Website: crate-barrel
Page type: cart
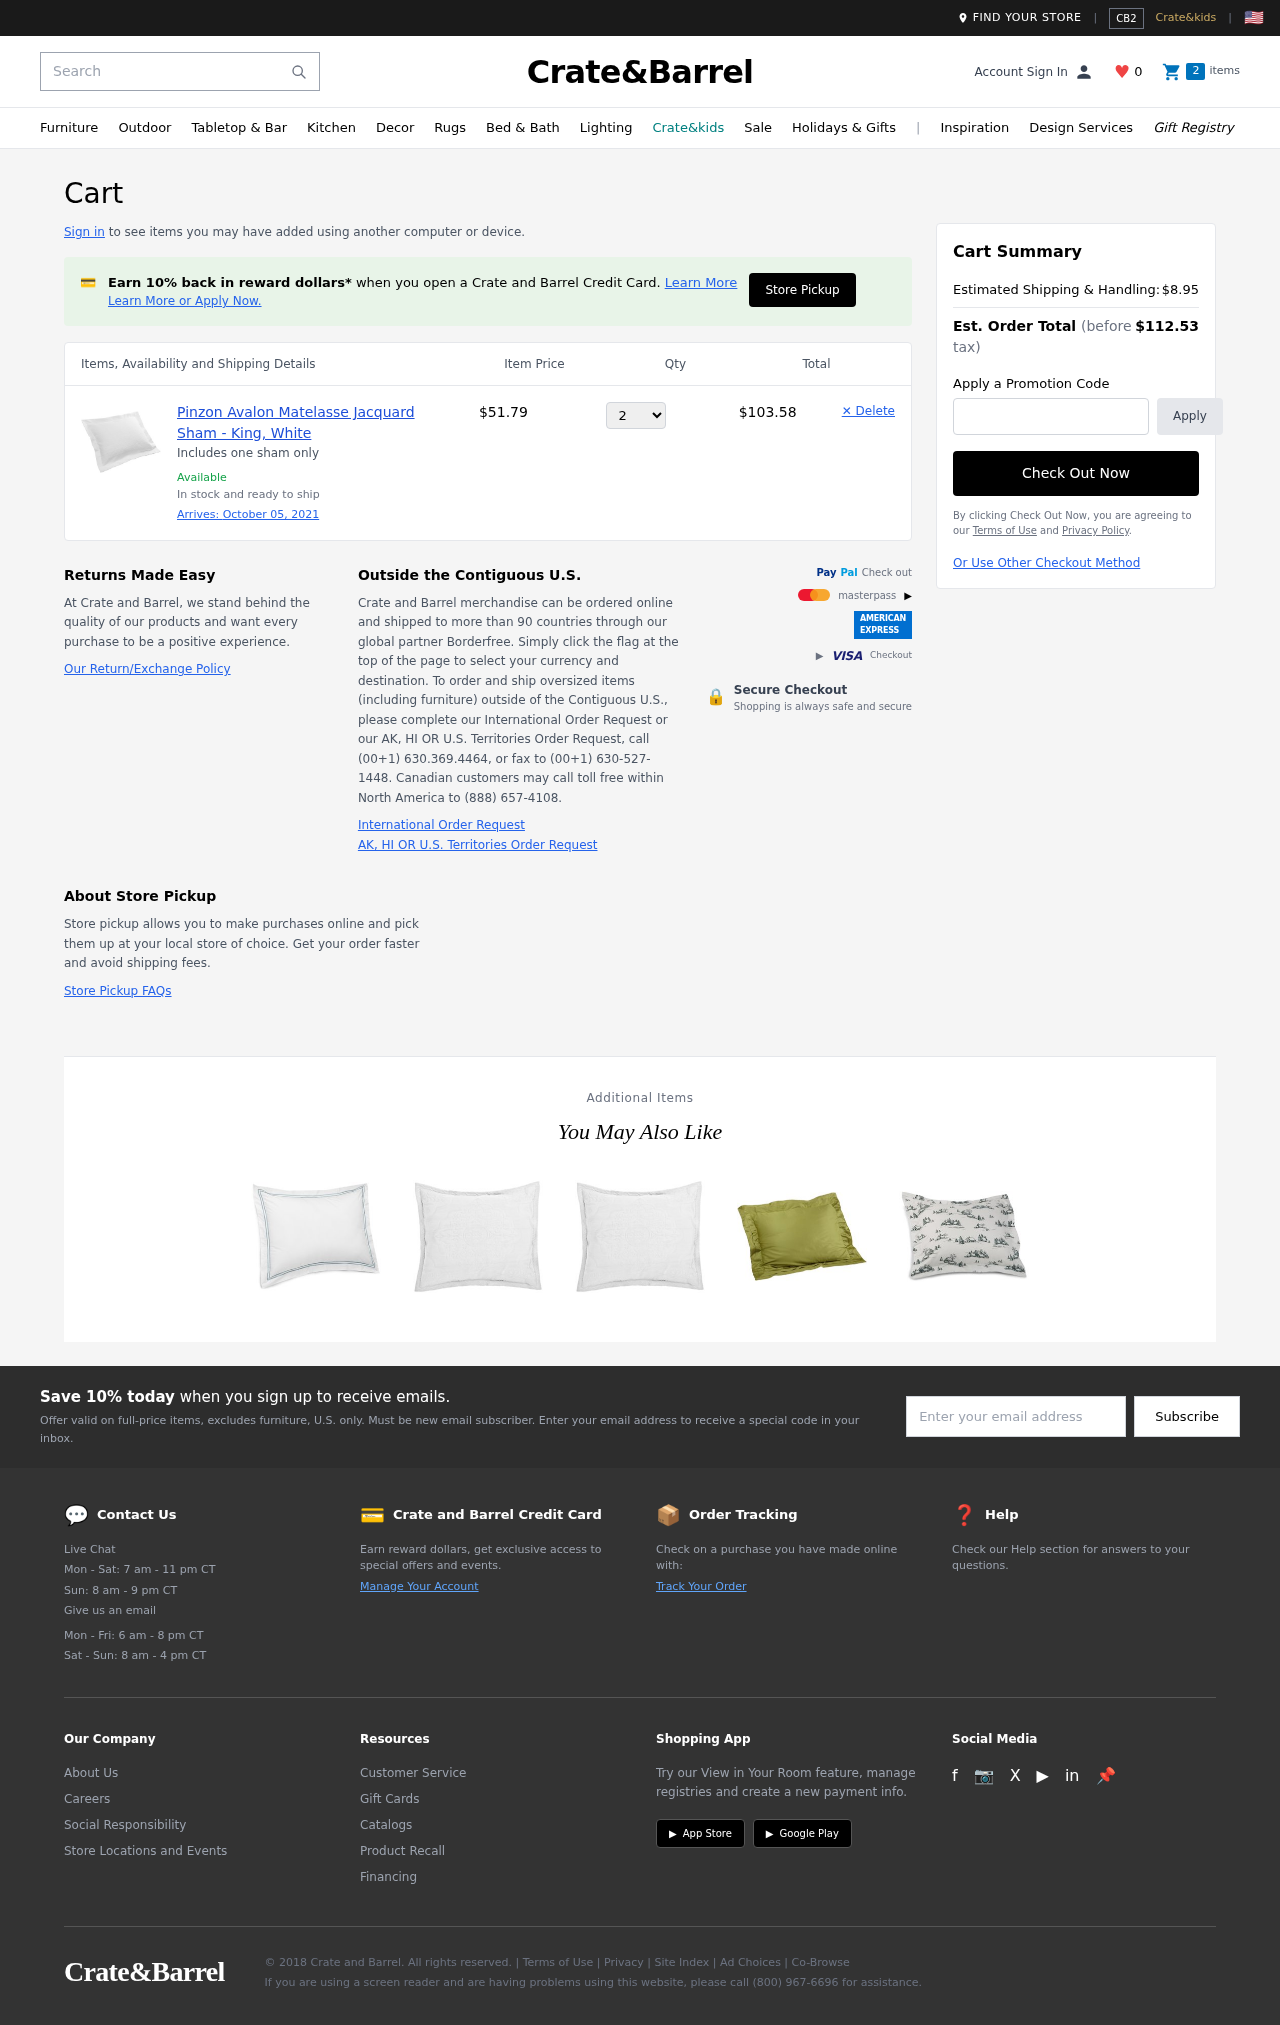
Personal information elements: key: PII_PROMO_CODE
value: DUOSAVE
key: PII_EMAIL
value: gwelch@yahoo.com
Product elements: key: PRODUCT1_DESC
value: Includes one sham only
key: PRODUCT1_NAME
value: Pinzon Avalon Matelasse Jacquard Sham - King, White
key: PRODUCT1_PRICE
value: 51.79
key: PRODUCT1_QUANTITY
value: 2
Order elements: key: ORDER_DELIVERY_DATE
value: October 05, 2021
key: ORDER_SUBTOTAL
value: $103.58
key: ORDER_SHIPPING_COST
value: $8.95
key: ORDER_TOTAL
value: $112.53